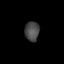
Tissue: skin
Cell type: Epithelial cells
Senescence score: 0.2404
Nuclear area (px): 276
Mean DAPI intensity: 73.239